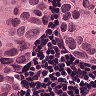
Metastatic tissue present: yes